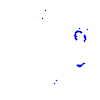
Particle: proton